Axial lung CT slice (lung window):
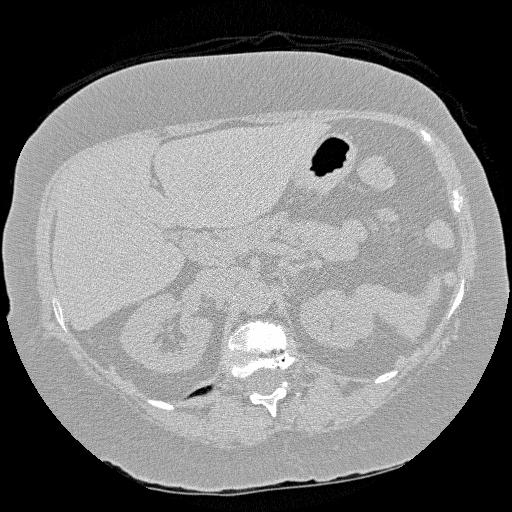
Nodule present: no